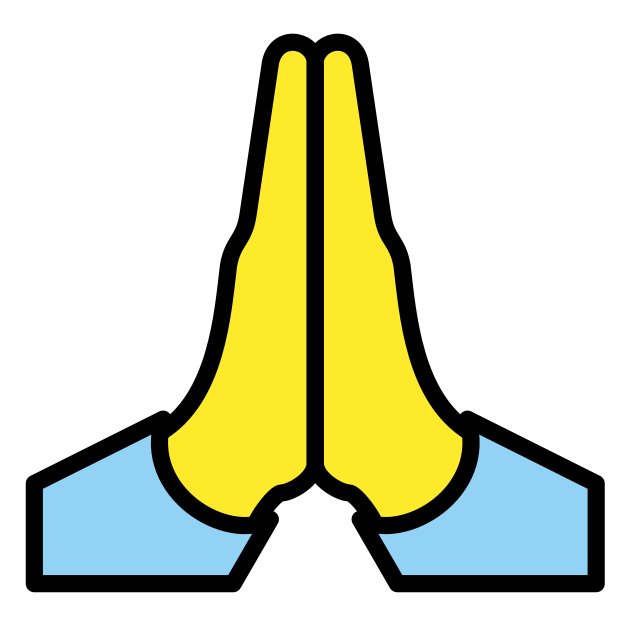
Emoji: 🙏
Name: person with folded hands
Unicode: 0x1f64f